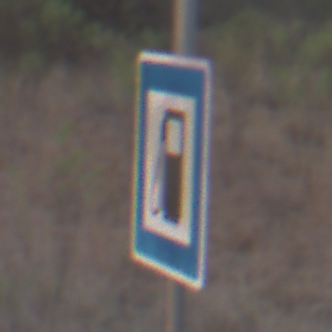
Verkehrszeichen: Tankstelle
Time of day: SunriseSunset
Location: Outdoor (Nature)
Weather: Clear
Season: NotSpecified
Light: Natural